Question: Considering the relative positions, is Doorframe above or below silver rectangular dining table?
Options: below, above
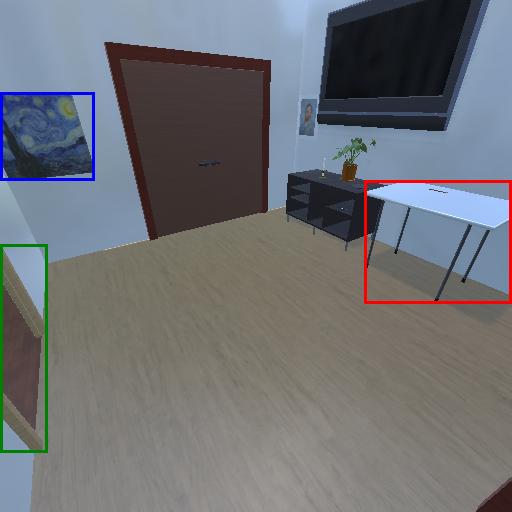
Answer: below